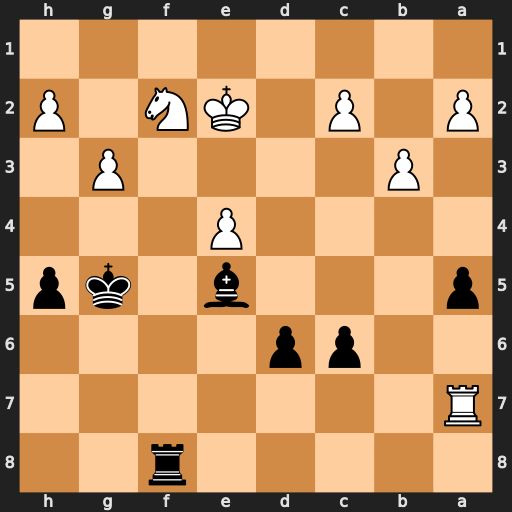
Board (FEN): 5r2/R7/2pp4/p3b1kp/4P3/1P4P1/P1P1KN1P/8
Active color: b
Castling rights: -
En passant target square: -
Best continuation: Rxf2+ Kxf2 Bd4+ Kg2 Bxa7